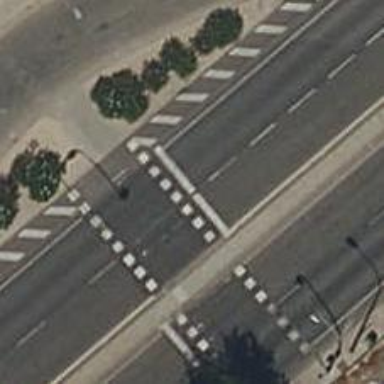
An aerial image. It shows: Road with traffic signals.